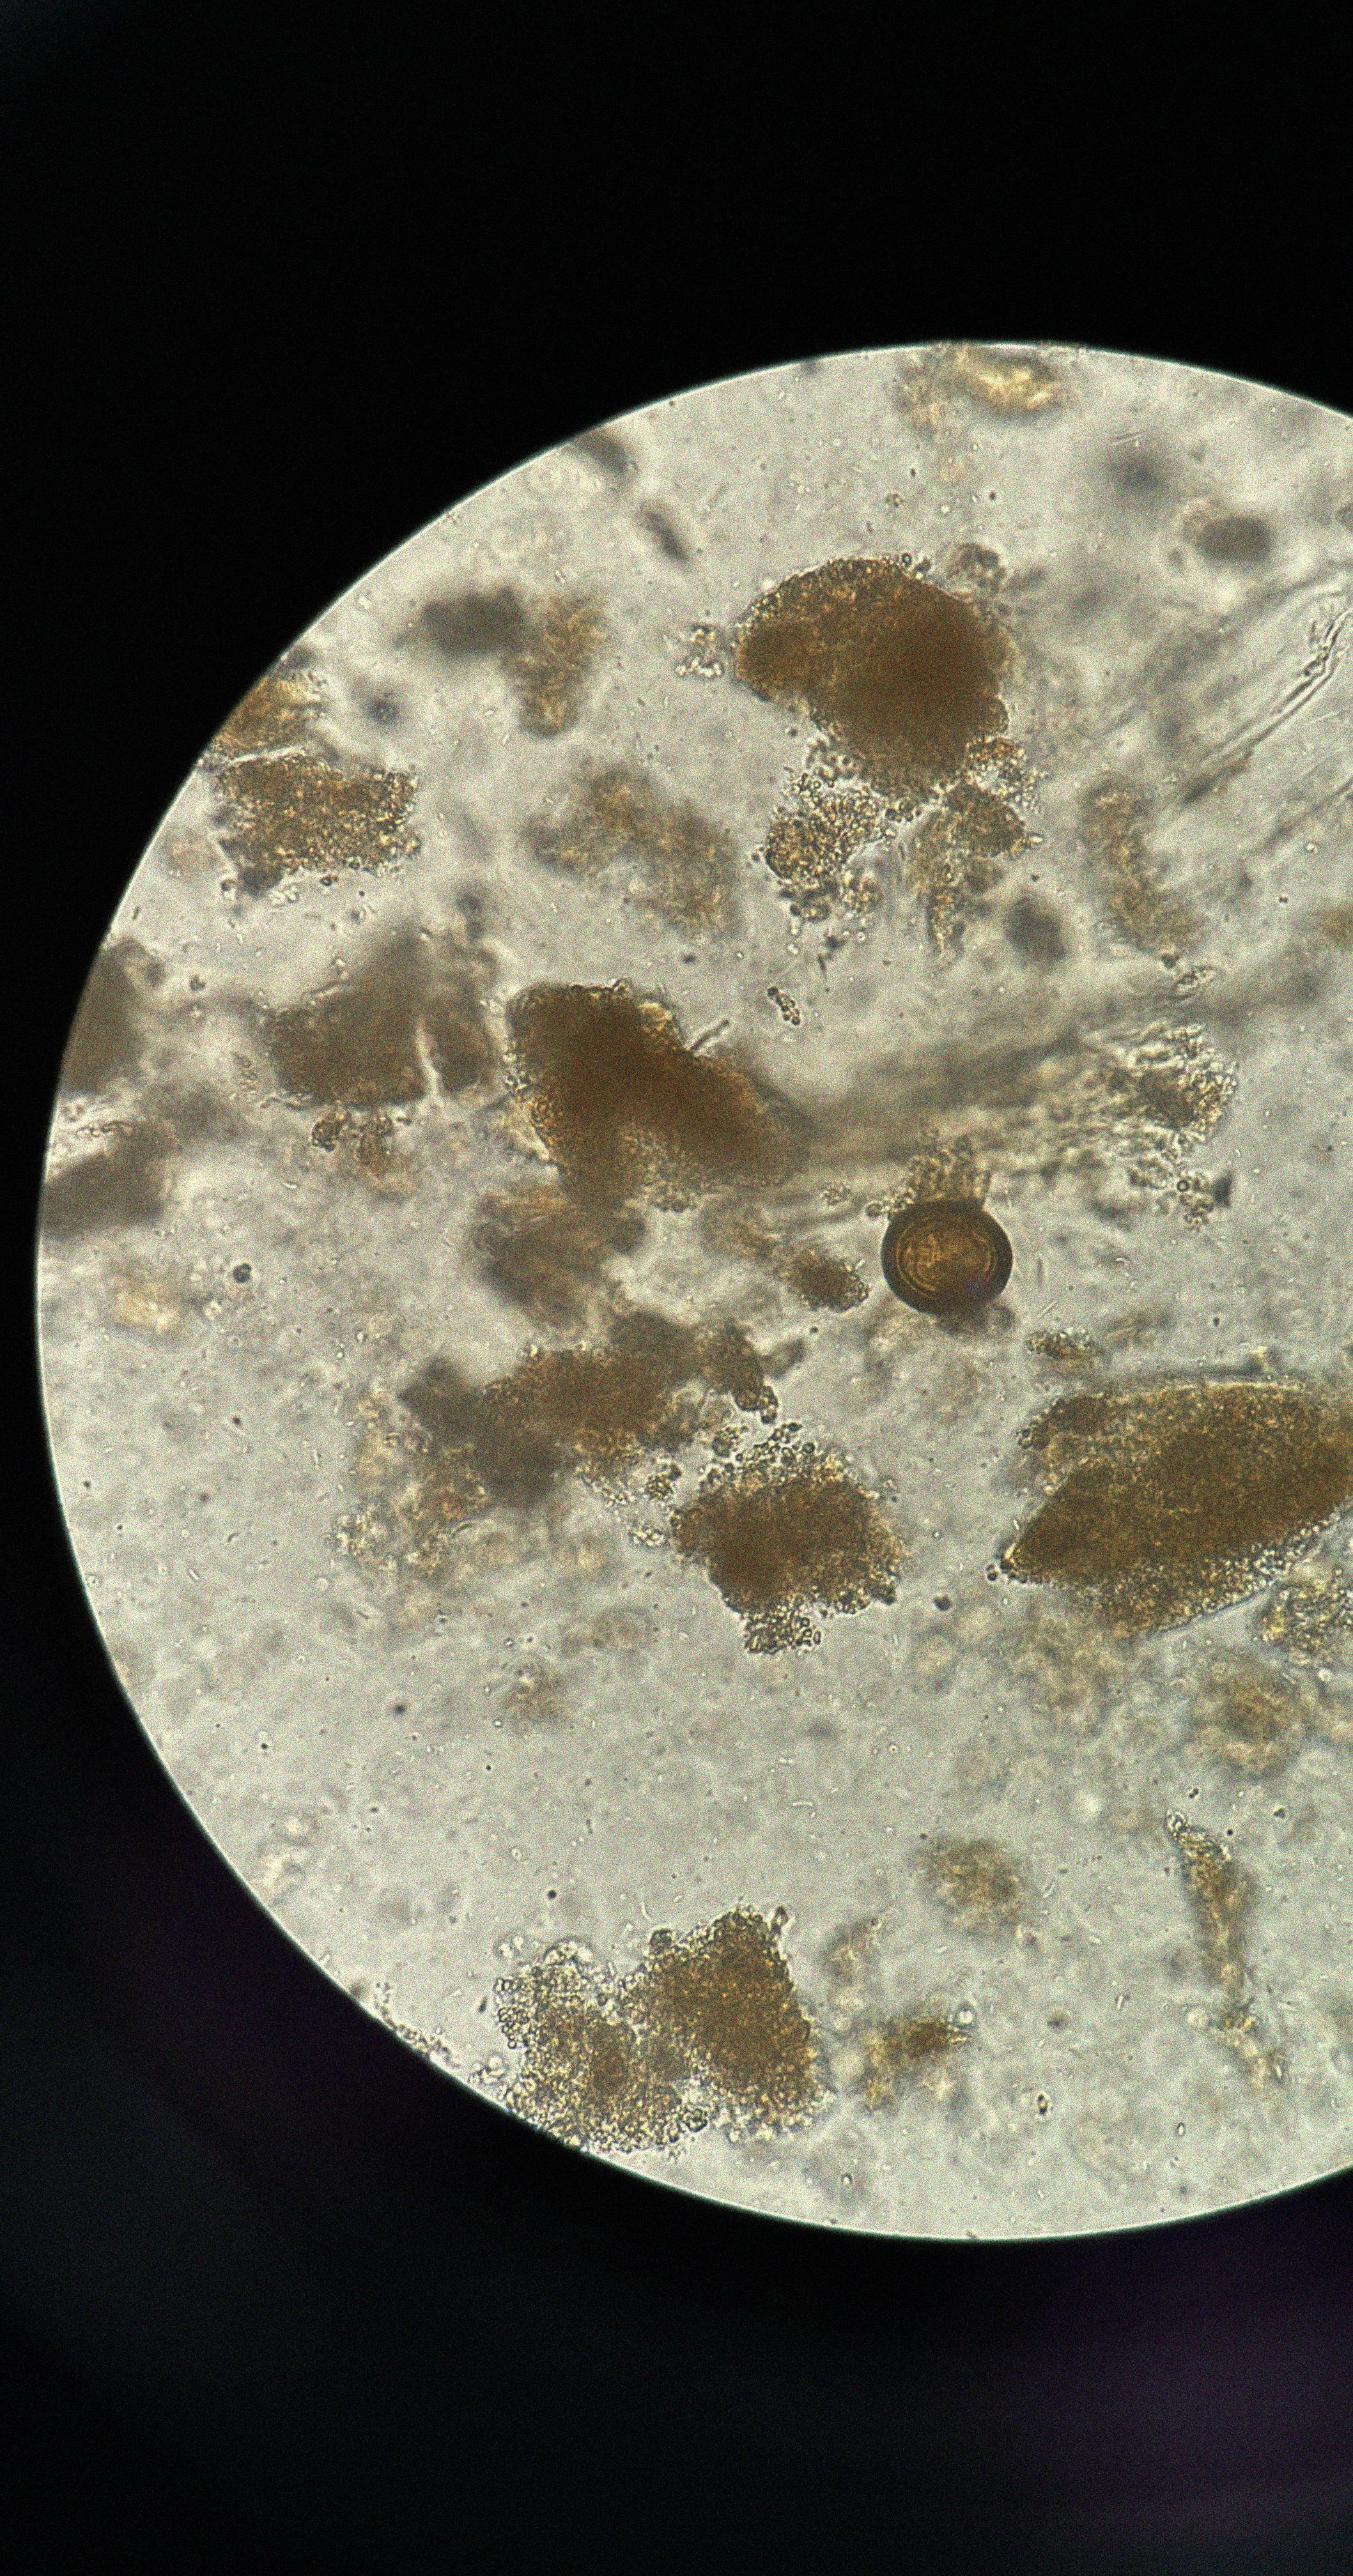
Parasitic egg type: Taenia spp. egg